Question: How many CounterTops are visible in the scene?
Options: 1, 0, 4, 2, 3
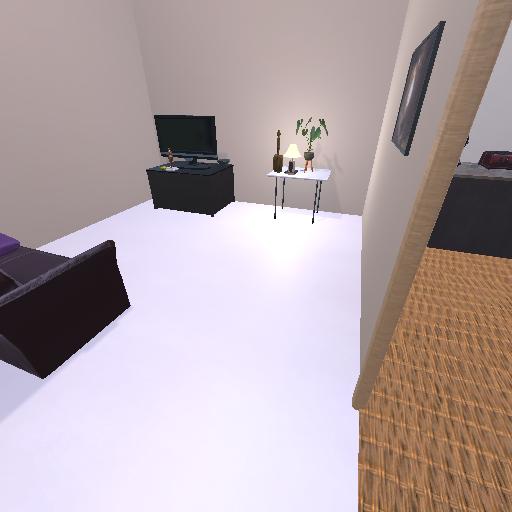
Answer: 1